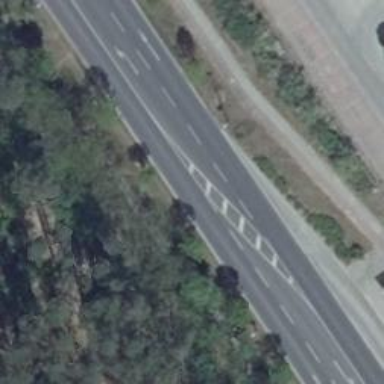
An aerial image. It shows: Secondary road with asphalt surface.